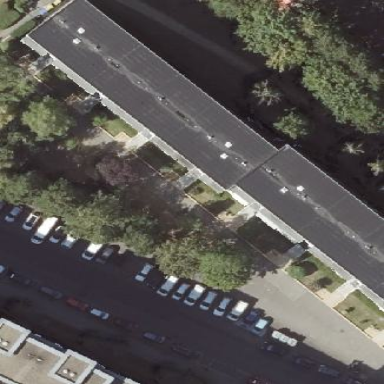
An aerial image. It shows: Apartment building with flat roof.